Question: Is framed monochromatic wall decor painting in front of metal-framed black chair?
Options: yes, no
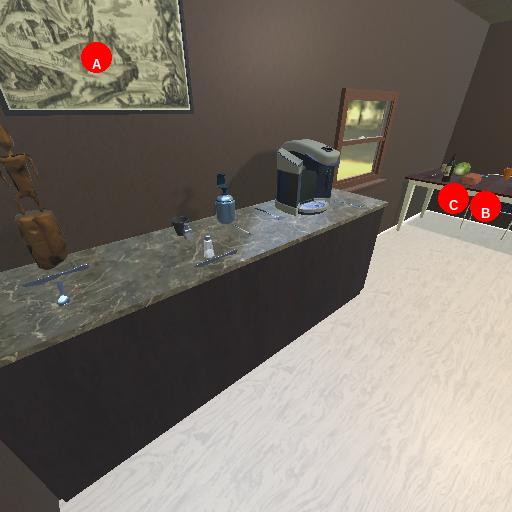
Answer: yes